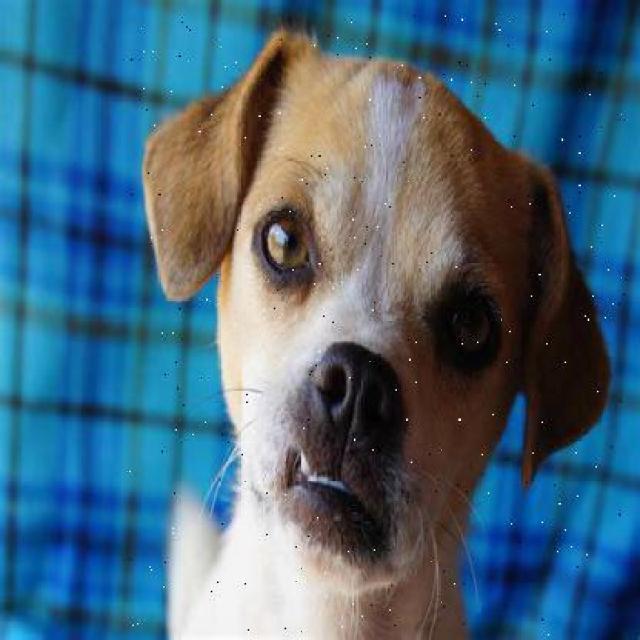
Healthy canine skin — no visible lesions, inflammation, or abnormalities. The skin and coat appear normal.